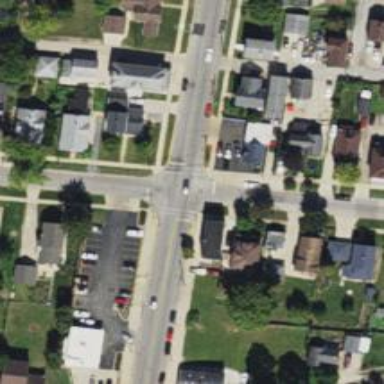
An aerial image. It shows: Residential road with separate asphalt sidewalk.